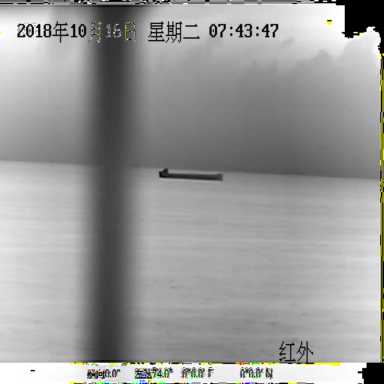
There is a liner in the infrared image.